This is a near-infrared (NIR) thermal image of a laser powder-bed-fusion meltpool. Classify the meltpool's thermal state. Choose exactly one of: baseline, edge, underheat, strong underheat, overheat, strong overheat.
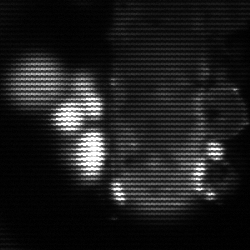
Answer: strong underheat